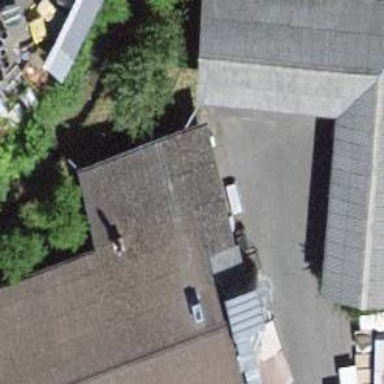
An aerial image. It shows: Barn.